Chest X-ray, PA view. Patient: 36 years old, sex F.
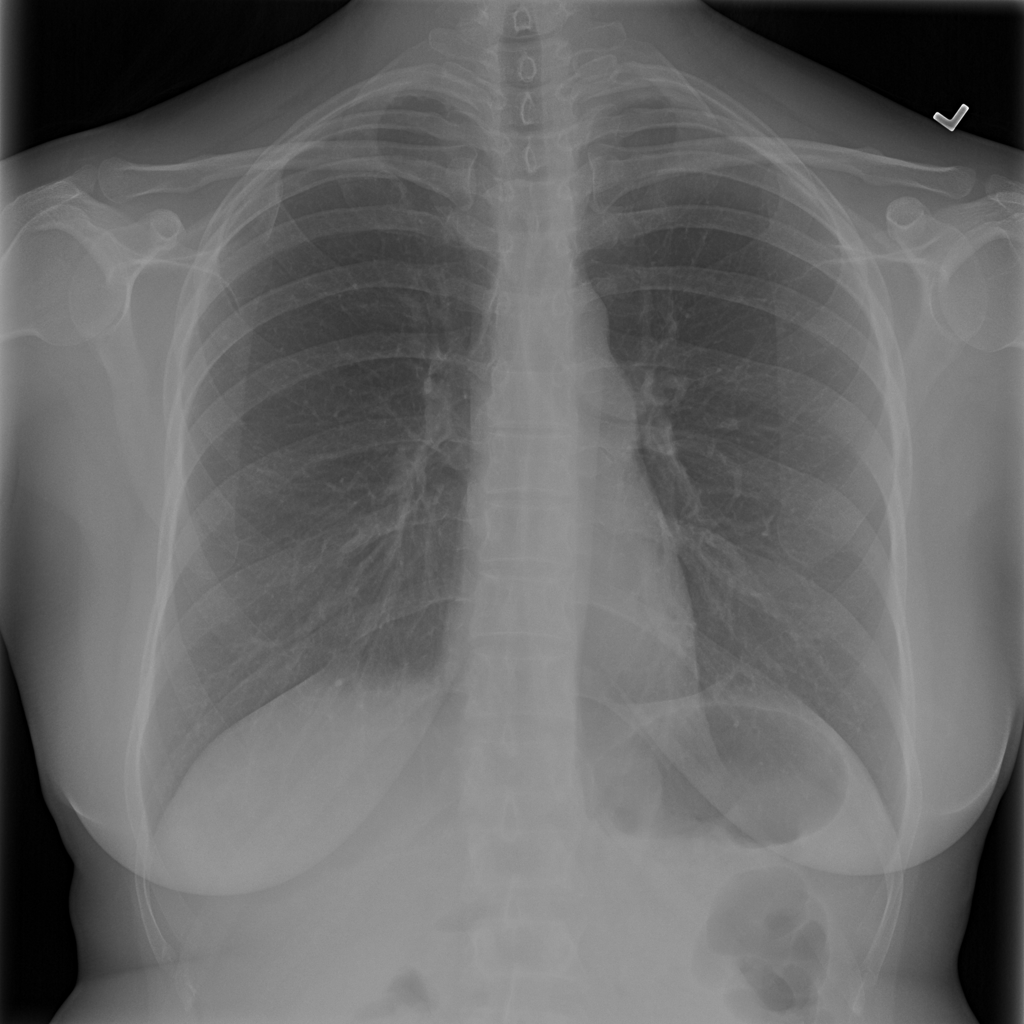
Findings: No Finding